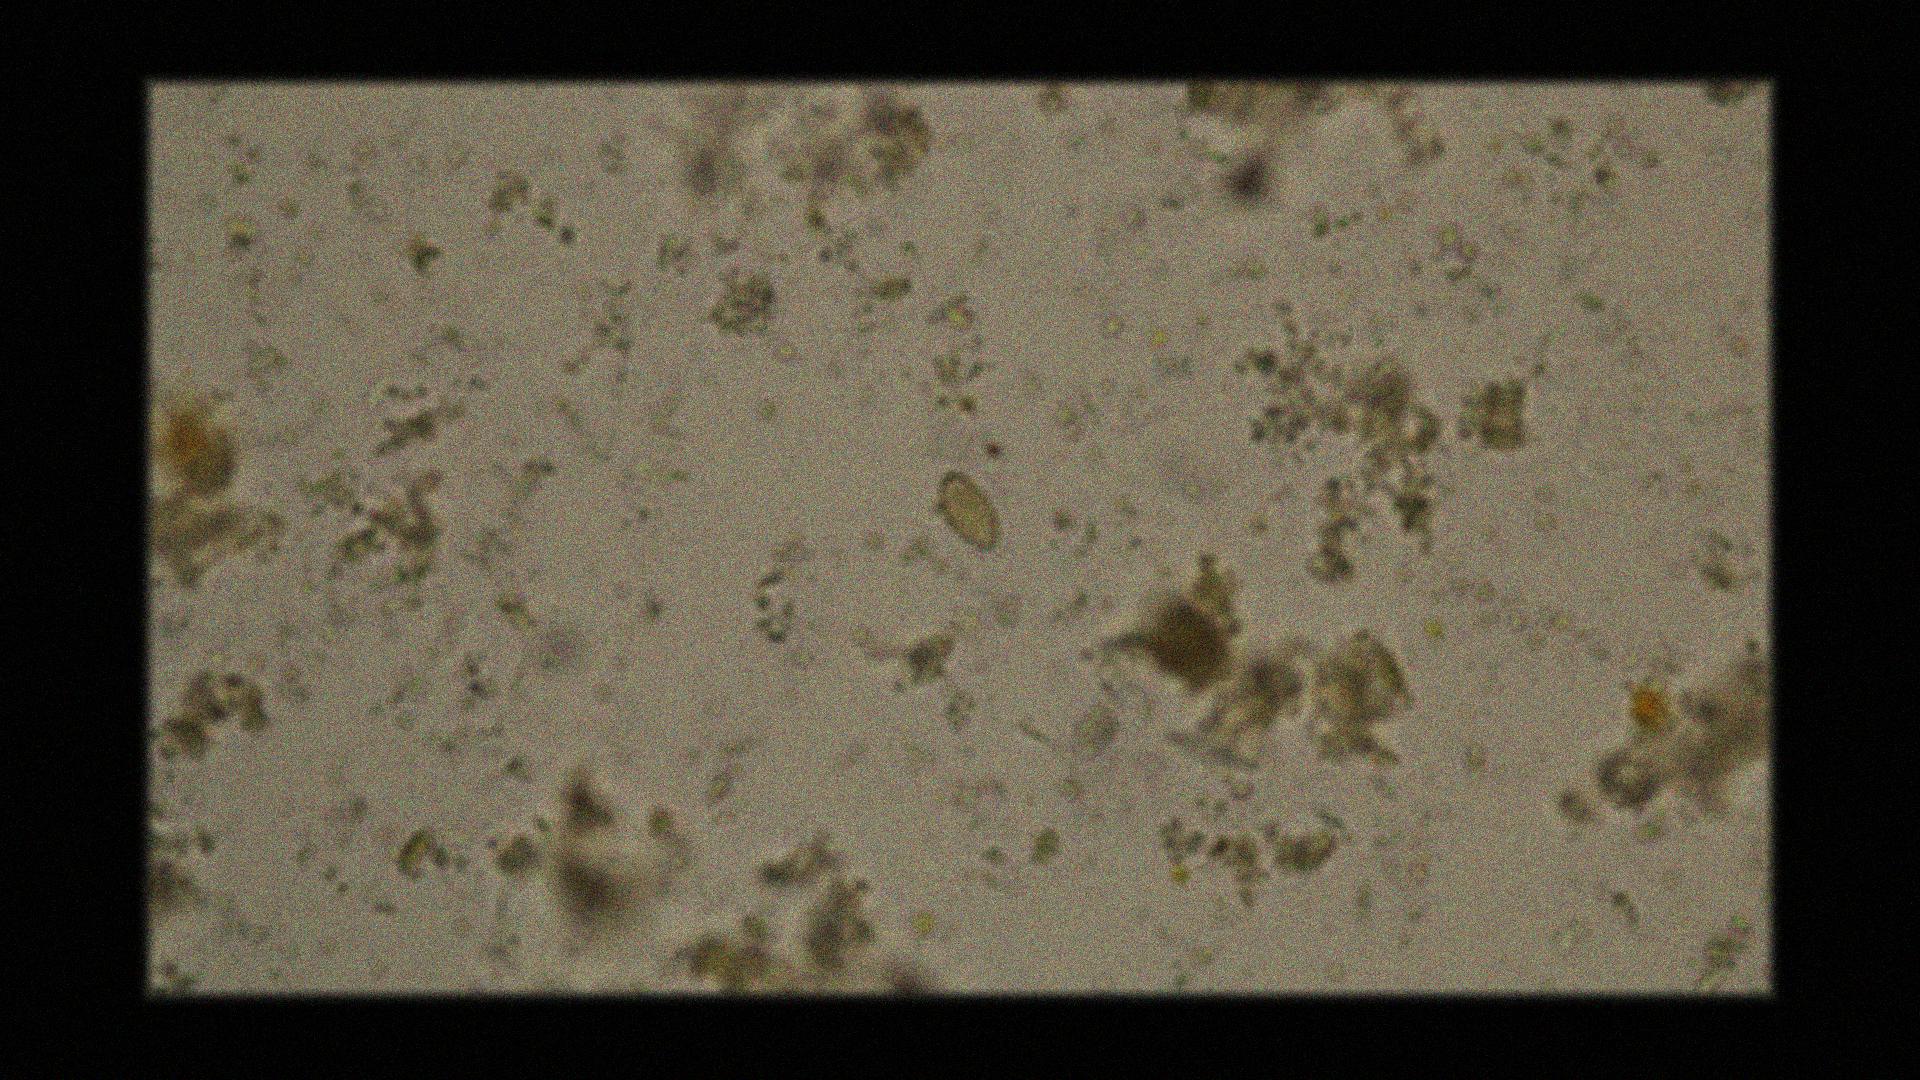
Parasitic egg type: Opisthorchis viverrine